Question: What is the reading of the measurement in the image?
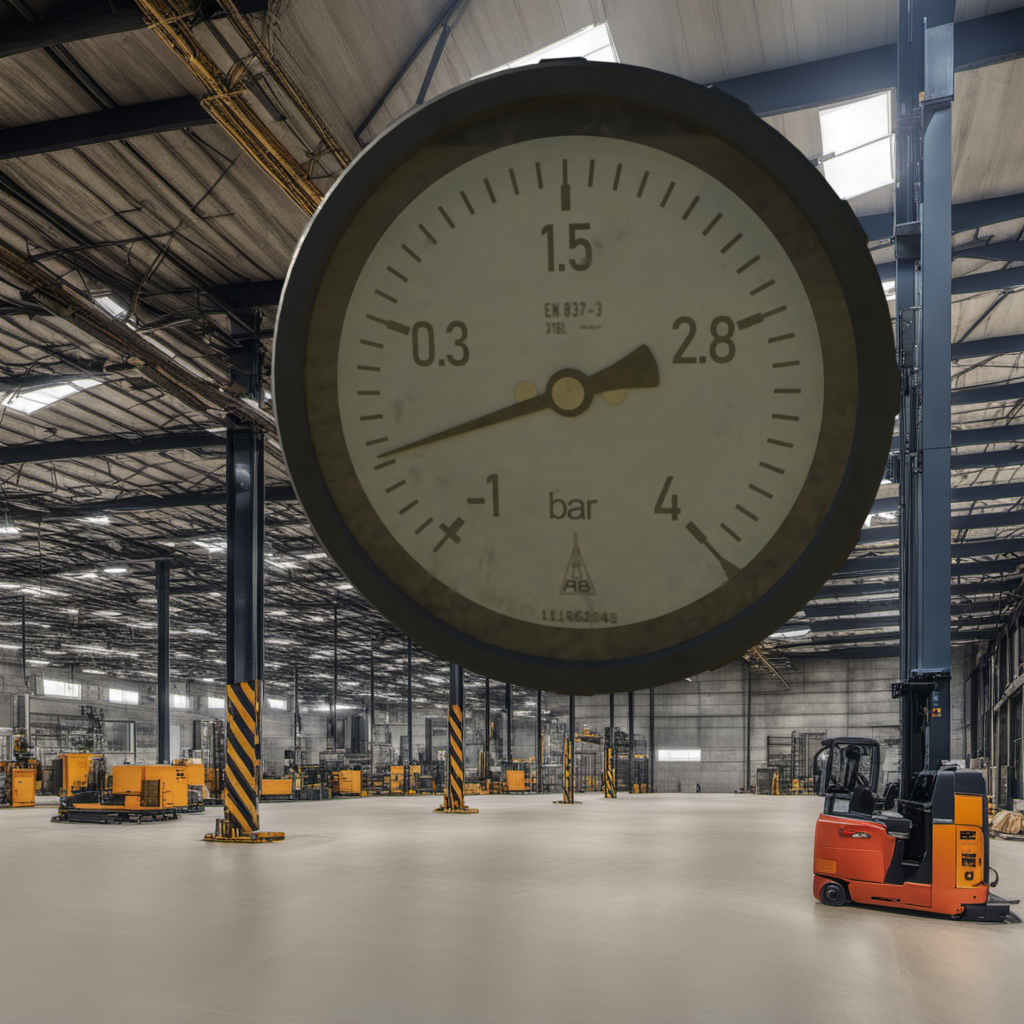
Answer: The result is -0.5
Question: What is the reading range of this measurement?
Answer: The range is from -1 to 4
Question: What is the minimum and maximum value range of the measurement in the image?
Answer: The minimum value is -1 and the maximum value is 4